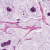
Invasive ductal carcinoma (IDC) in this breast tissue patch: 1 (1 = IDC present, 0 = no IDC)